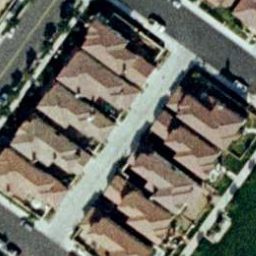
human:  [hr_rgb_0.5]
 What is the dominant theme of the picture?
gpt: dense residential